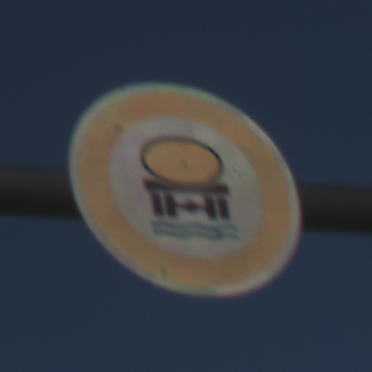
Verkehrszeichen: VerbotFahrzeugeWassergefaehrdenderLadung
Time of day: MorningAfternoon
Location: Outdoor (Nature)
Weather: Clear
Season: NotSpecified
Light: Natural